Question: Count the number of objects in the diagram.
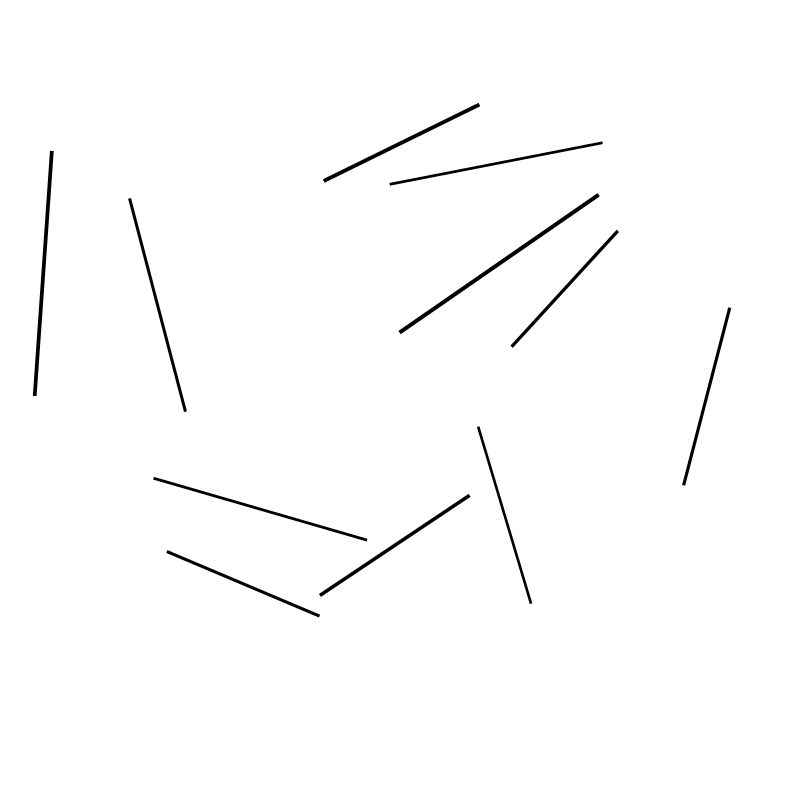
Answer: 11